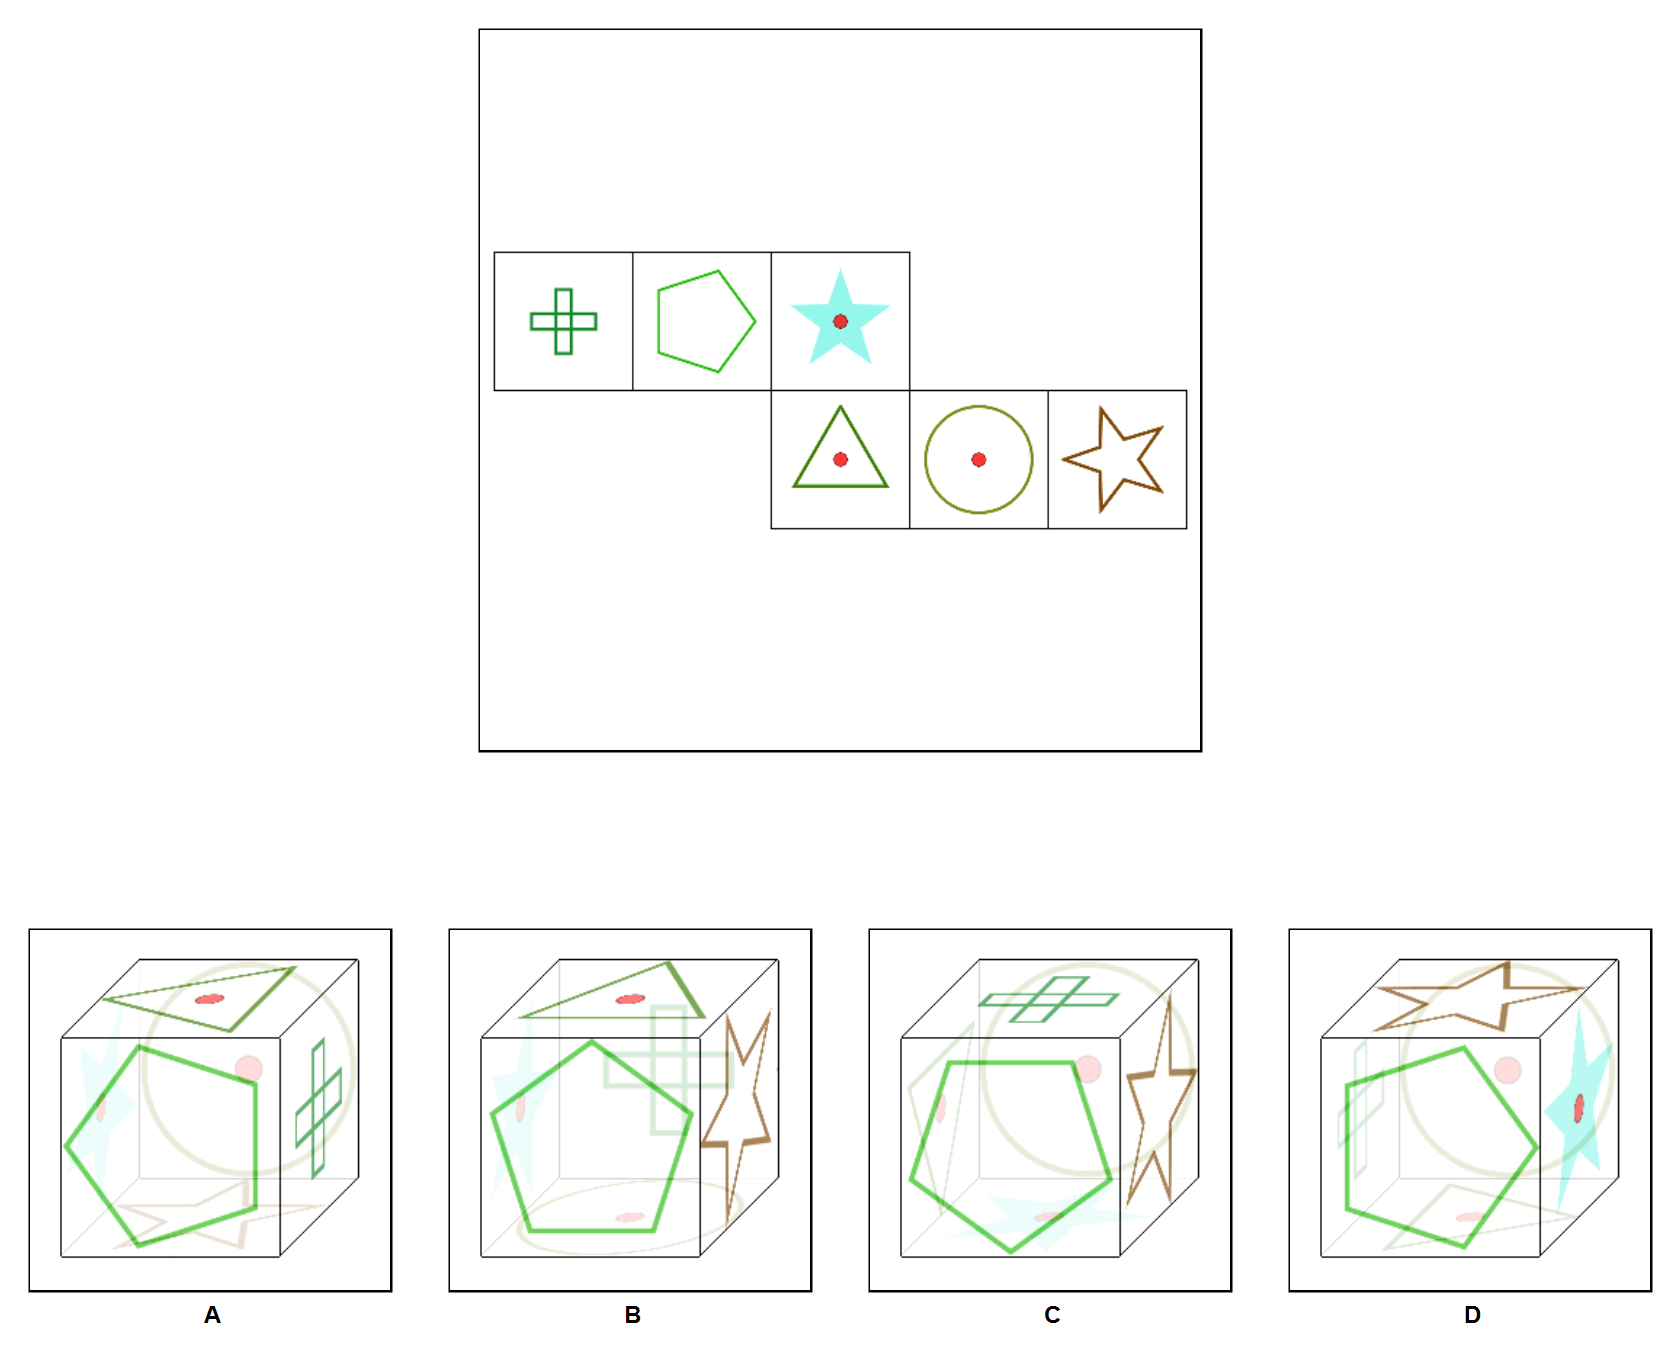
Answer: B